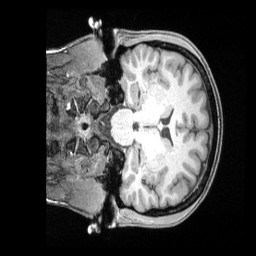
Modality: T1w
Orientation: coronal
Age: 33
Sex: female
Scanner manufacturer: siemens
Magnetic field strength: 3 T
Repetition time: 2 s
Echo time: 0.00211 s